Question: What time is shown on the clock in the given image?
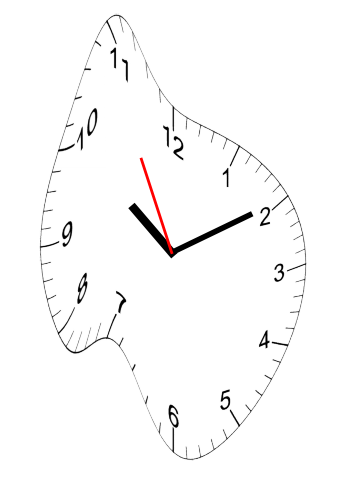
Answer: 10:09:55